Interaction volume radius: 5 \u00c5
Interaction volume height: 30 \u00c5
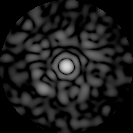
Disorder parameter: 0.8493